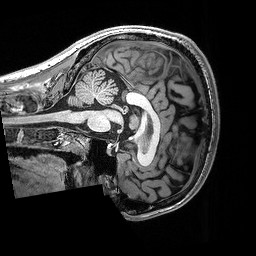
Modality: T1w
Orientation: sagittal
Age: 21
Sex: male